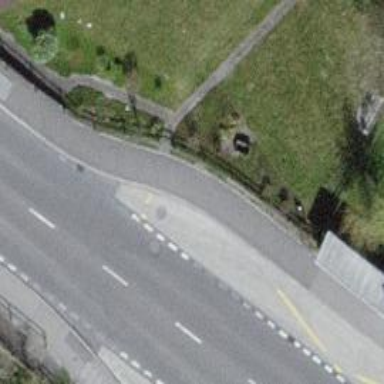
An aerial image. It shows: Platform for public transport. The platform is located by the road.